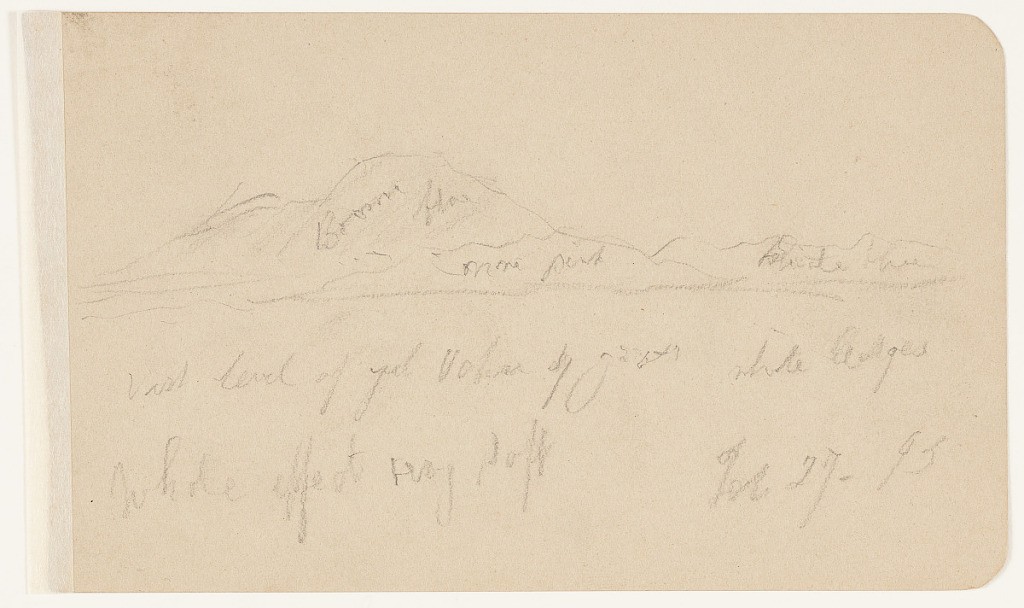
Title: Mountain Range, Mexico
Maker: Frederic Edwin Church, American, 1826–1900
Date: February 27, 1893
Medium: Graphite on beige wove paper
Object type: Drawing
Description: Landscape sketch showing a view of a mountain range in Mexico. Viewed across flat terrain that makes up the foreground and middle distance, a low mountain range with one tall, rounded peak at center left creates an undulating horizon in the background.